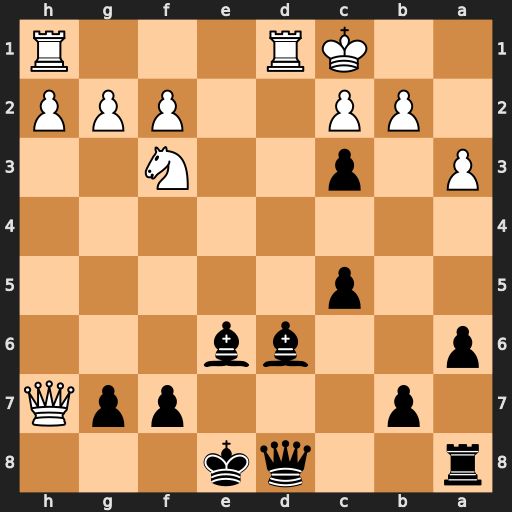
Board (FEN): r2qk3/1p3ppQ/p2bb3/2p5/8/P1p2N2/1PP2PPP/2KR3R
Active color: b
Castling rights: q
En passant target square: -
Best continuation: Bf4+ Kb1 Qb6 b4 cxb4